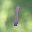
Label: 1